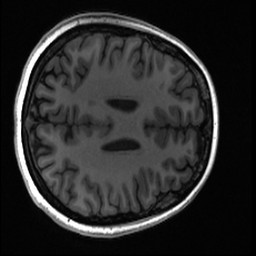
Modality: T1w
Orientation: axial
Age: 18
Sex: female